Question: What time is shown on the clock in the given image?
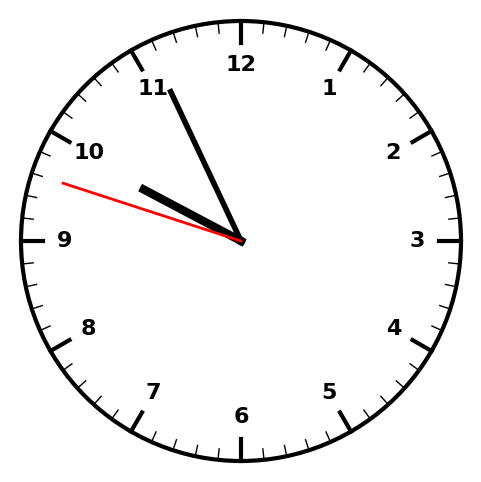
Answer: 09:55:48